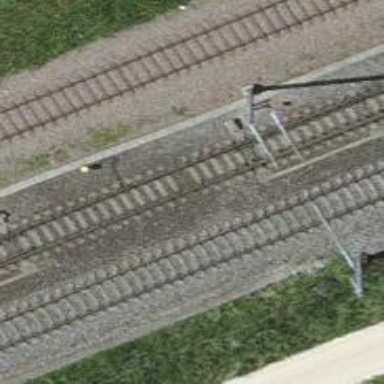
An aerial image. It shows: Single-track electrified railway with contact line.